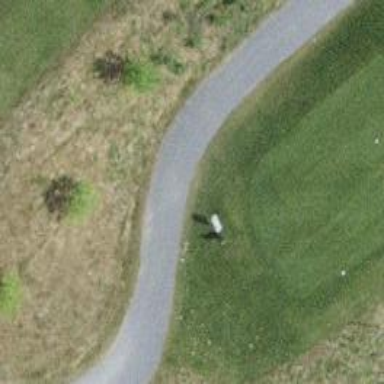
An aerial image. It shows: Golf tee.